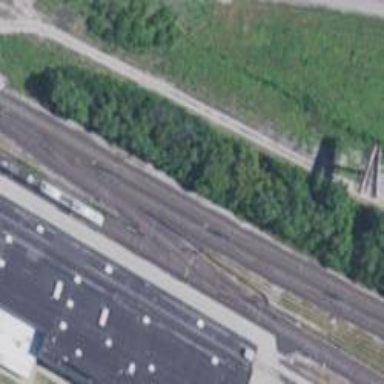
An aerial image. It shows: Light rail railway with electrified contact line.